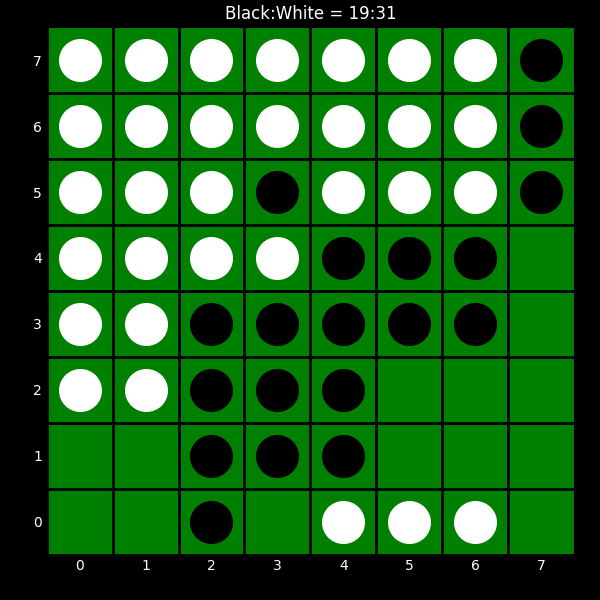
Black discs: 19
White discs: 31